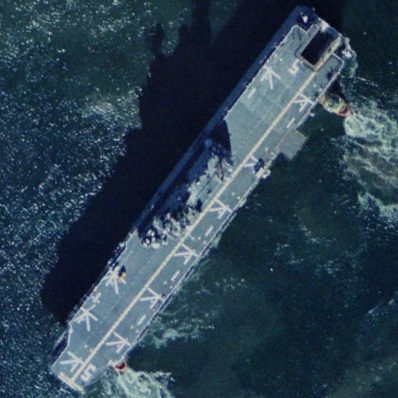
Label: assault